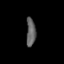
Tissue: lung
Cell type: Epithelial cells
Senescence score: 0.1697
Nuclear area (px): 265
Mean DAPI intensity: 94.343